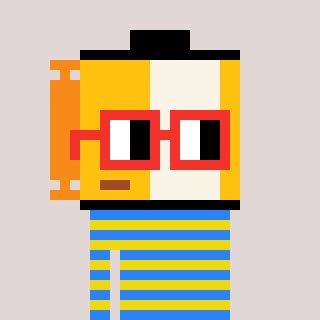
a pixel art character with square red glasses, a film roll-shaped head and a yellow-colored body on a warm background